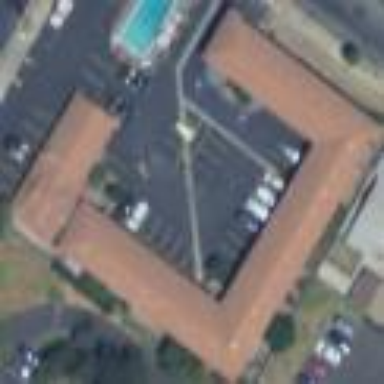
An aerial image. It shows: Hotel that is classified as motel for tourism.